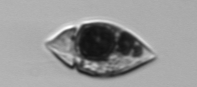
Label: Amphidinium